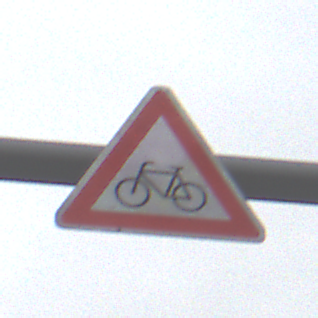
Verkehrszeichen: RadverkehrRechts
Umgebung: Outdoor, Nature
Tageszeit: Midday
Wetter: Overcast
Licht: Natural
Jahreszeit: NotSpecified
Kontrast: LowContrast